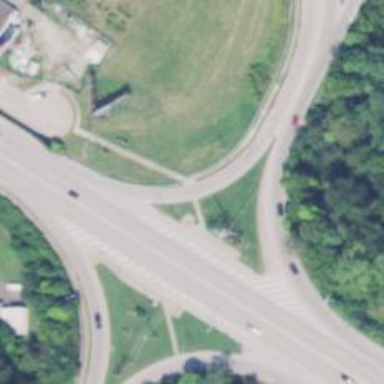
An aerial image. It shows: Trunk link highway.